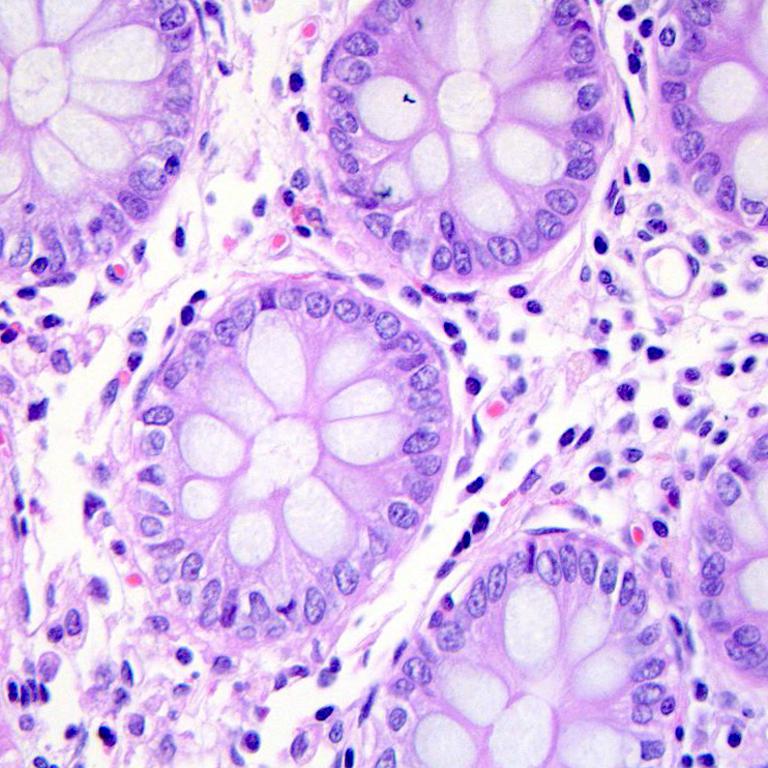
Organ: colon
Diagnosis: benign